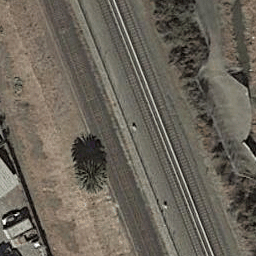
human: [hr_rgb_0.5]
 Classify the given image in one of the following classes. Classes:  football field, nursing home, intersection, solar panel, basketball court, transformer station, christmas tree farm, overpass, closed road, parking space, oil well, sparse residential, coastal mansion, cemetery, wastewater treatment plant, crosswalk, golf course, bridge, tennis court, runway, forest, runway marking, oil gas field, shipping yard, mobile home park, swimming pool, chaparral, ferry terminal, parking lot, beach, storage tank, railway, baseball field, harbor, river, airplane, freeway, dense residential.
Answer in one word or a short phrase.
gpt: railway